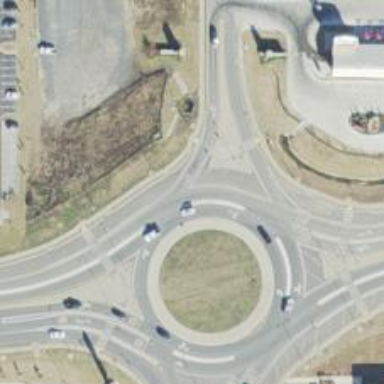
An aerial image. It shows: Secondary road leading to roundabout.